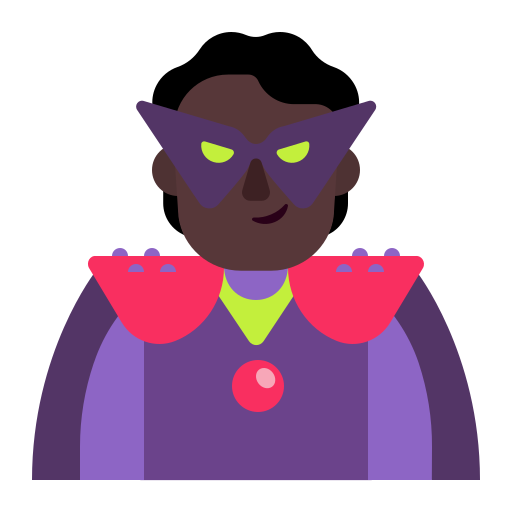
person supervillain flat dark